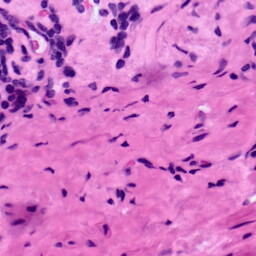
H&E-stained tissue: LymphNode